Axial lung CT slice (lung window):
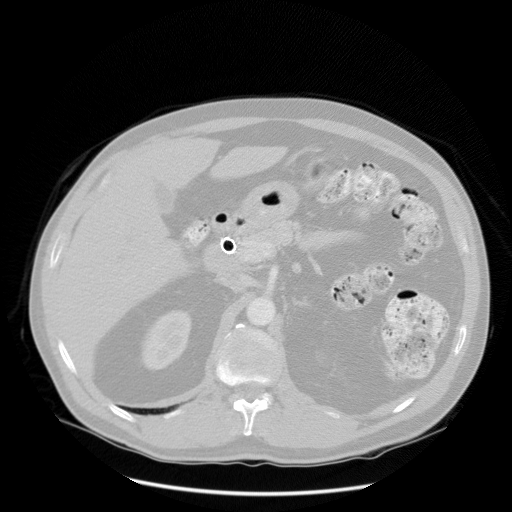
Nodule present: no